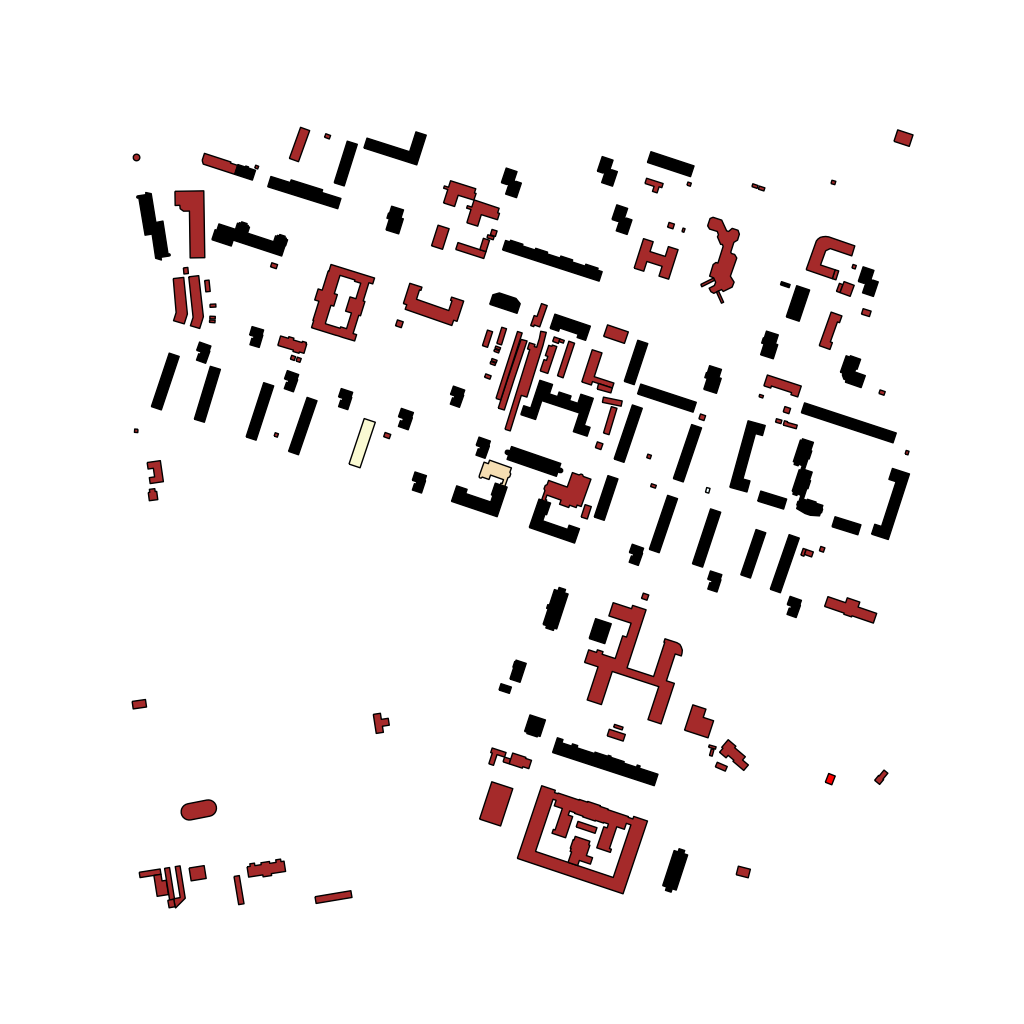
Tags: overhead vector_map, agriculture, industrial, recreation, residential, historical, modern, soviet, high_rise, individual_rise, low_rise, density_1, Building, Facility, Grocery, Hotel, MFC, Playground, 1.0 km²